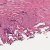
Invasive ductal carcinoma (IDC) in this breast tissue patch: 0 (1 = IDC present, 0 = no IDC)